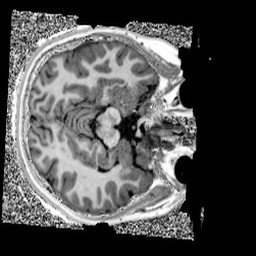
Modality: UNIT1
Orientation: axial
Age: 10
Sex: female
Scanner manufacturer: siemens
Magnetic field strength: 3 T
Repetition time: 4 s
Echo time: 0.00303 s